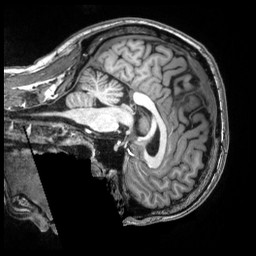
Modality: T1w
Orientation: sagittal
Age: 38
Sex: male
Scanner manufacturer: siemens
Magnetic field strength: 3 T
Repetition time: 2.53 s
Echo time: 0.0033 s